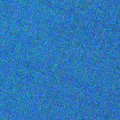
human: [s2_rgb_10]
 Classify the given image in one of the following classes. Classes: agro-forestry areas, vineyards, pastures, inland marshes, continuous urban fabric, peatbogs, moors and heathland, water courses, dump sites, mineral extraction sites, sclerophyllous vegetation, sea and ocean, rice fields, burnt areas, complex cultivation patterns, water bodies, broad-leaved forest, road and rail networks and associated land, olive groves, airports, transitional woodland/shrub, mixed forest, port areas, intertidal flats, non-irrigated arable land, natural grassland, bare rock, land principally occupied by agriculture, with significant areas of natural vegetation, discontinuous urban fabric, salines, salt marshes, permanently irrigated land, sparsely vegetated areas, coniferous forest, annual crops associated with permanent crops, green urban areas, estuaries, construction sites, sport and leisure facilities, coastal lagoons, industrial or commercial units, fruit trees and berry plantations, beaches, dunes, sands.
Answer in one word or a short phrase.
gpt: sea and ocean